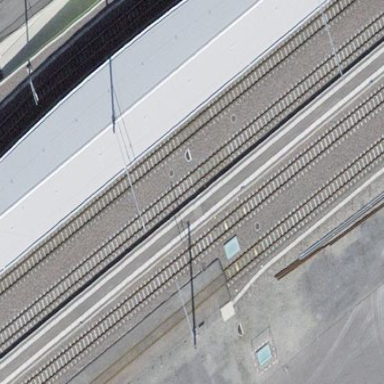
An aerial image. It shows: Platform for public transport and railway services.